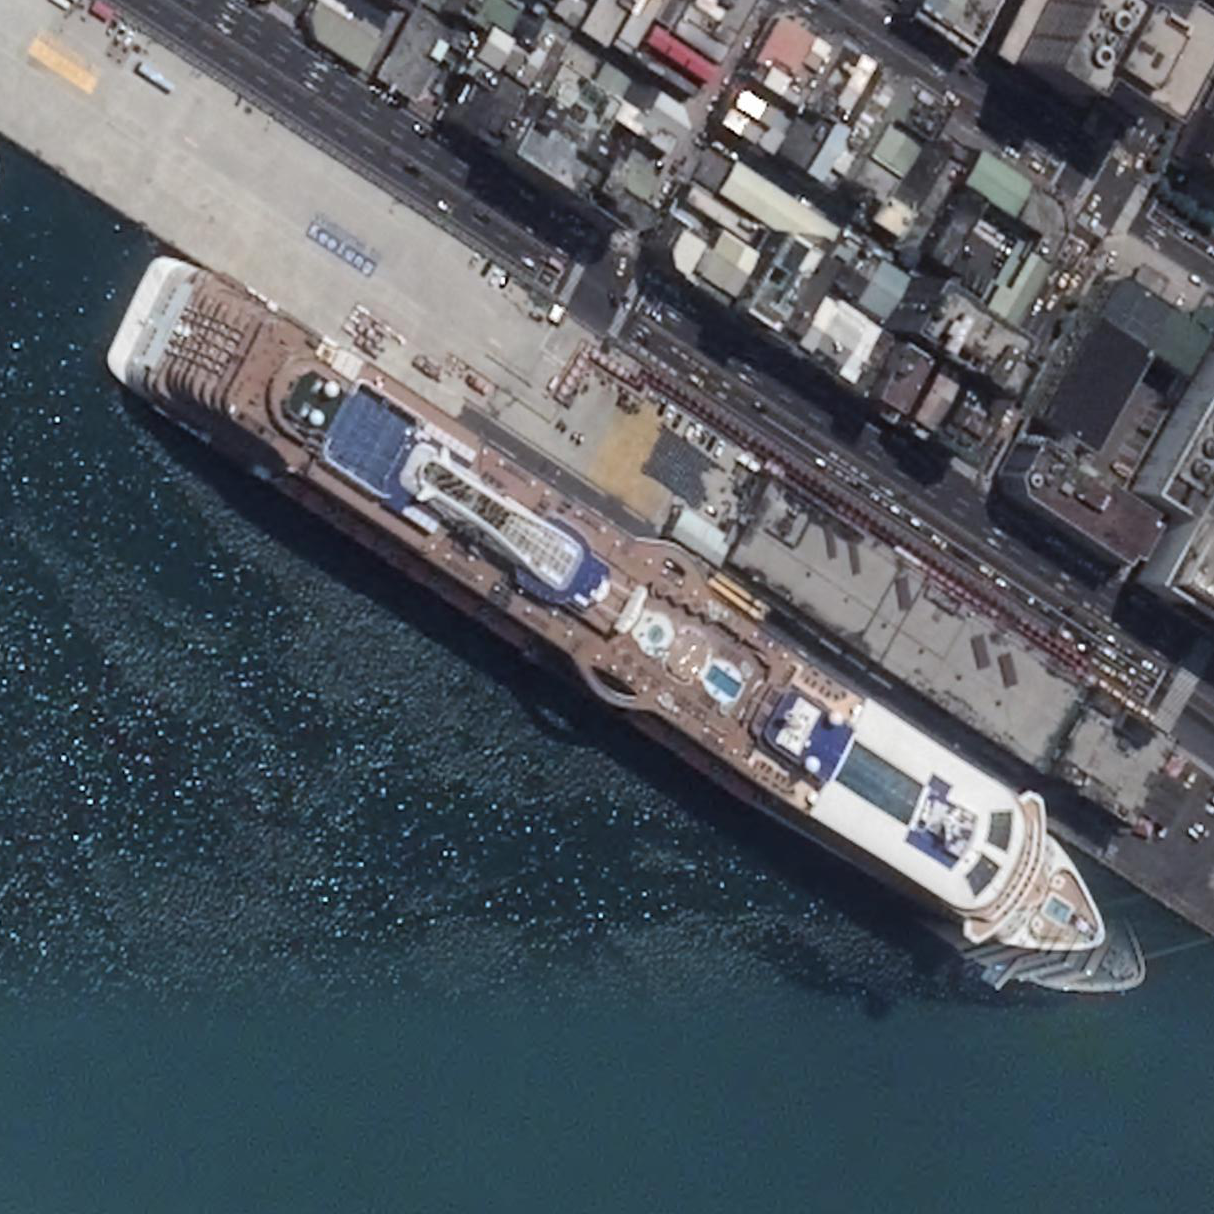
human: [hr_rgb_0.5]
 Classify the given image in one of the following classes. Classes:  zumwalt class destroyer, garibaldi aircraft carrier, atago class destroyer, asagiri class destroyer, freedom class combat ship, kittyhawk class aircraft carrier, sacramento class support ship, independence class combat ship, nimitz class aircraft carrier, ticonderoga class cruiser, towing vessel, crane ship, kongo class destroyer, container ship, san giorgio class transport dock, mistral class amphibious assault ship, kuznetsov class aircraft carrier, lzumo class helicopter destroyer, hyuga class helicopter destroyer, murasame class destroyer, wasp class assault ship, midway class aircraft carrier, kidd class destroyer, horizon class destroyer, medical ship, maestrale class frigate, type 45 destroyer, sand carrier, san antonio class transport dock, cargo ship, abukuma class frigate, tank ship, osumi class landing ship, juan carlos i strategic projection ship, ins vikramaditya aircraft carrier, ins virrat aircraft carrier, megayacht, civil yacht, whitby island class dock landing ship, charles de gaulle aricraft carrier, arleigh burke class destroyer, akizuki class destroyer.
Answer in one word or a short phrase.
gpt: Megayacht